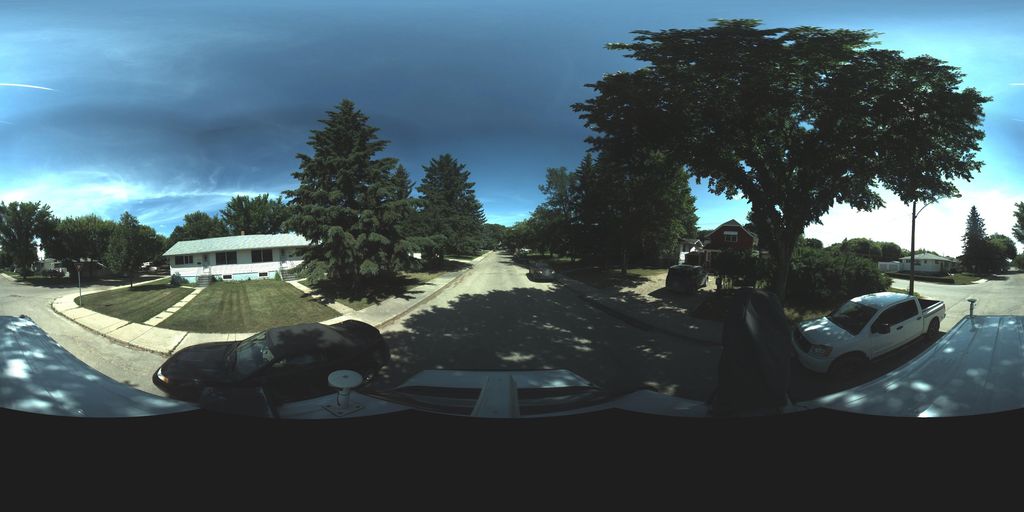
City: saskatoon